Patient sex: M
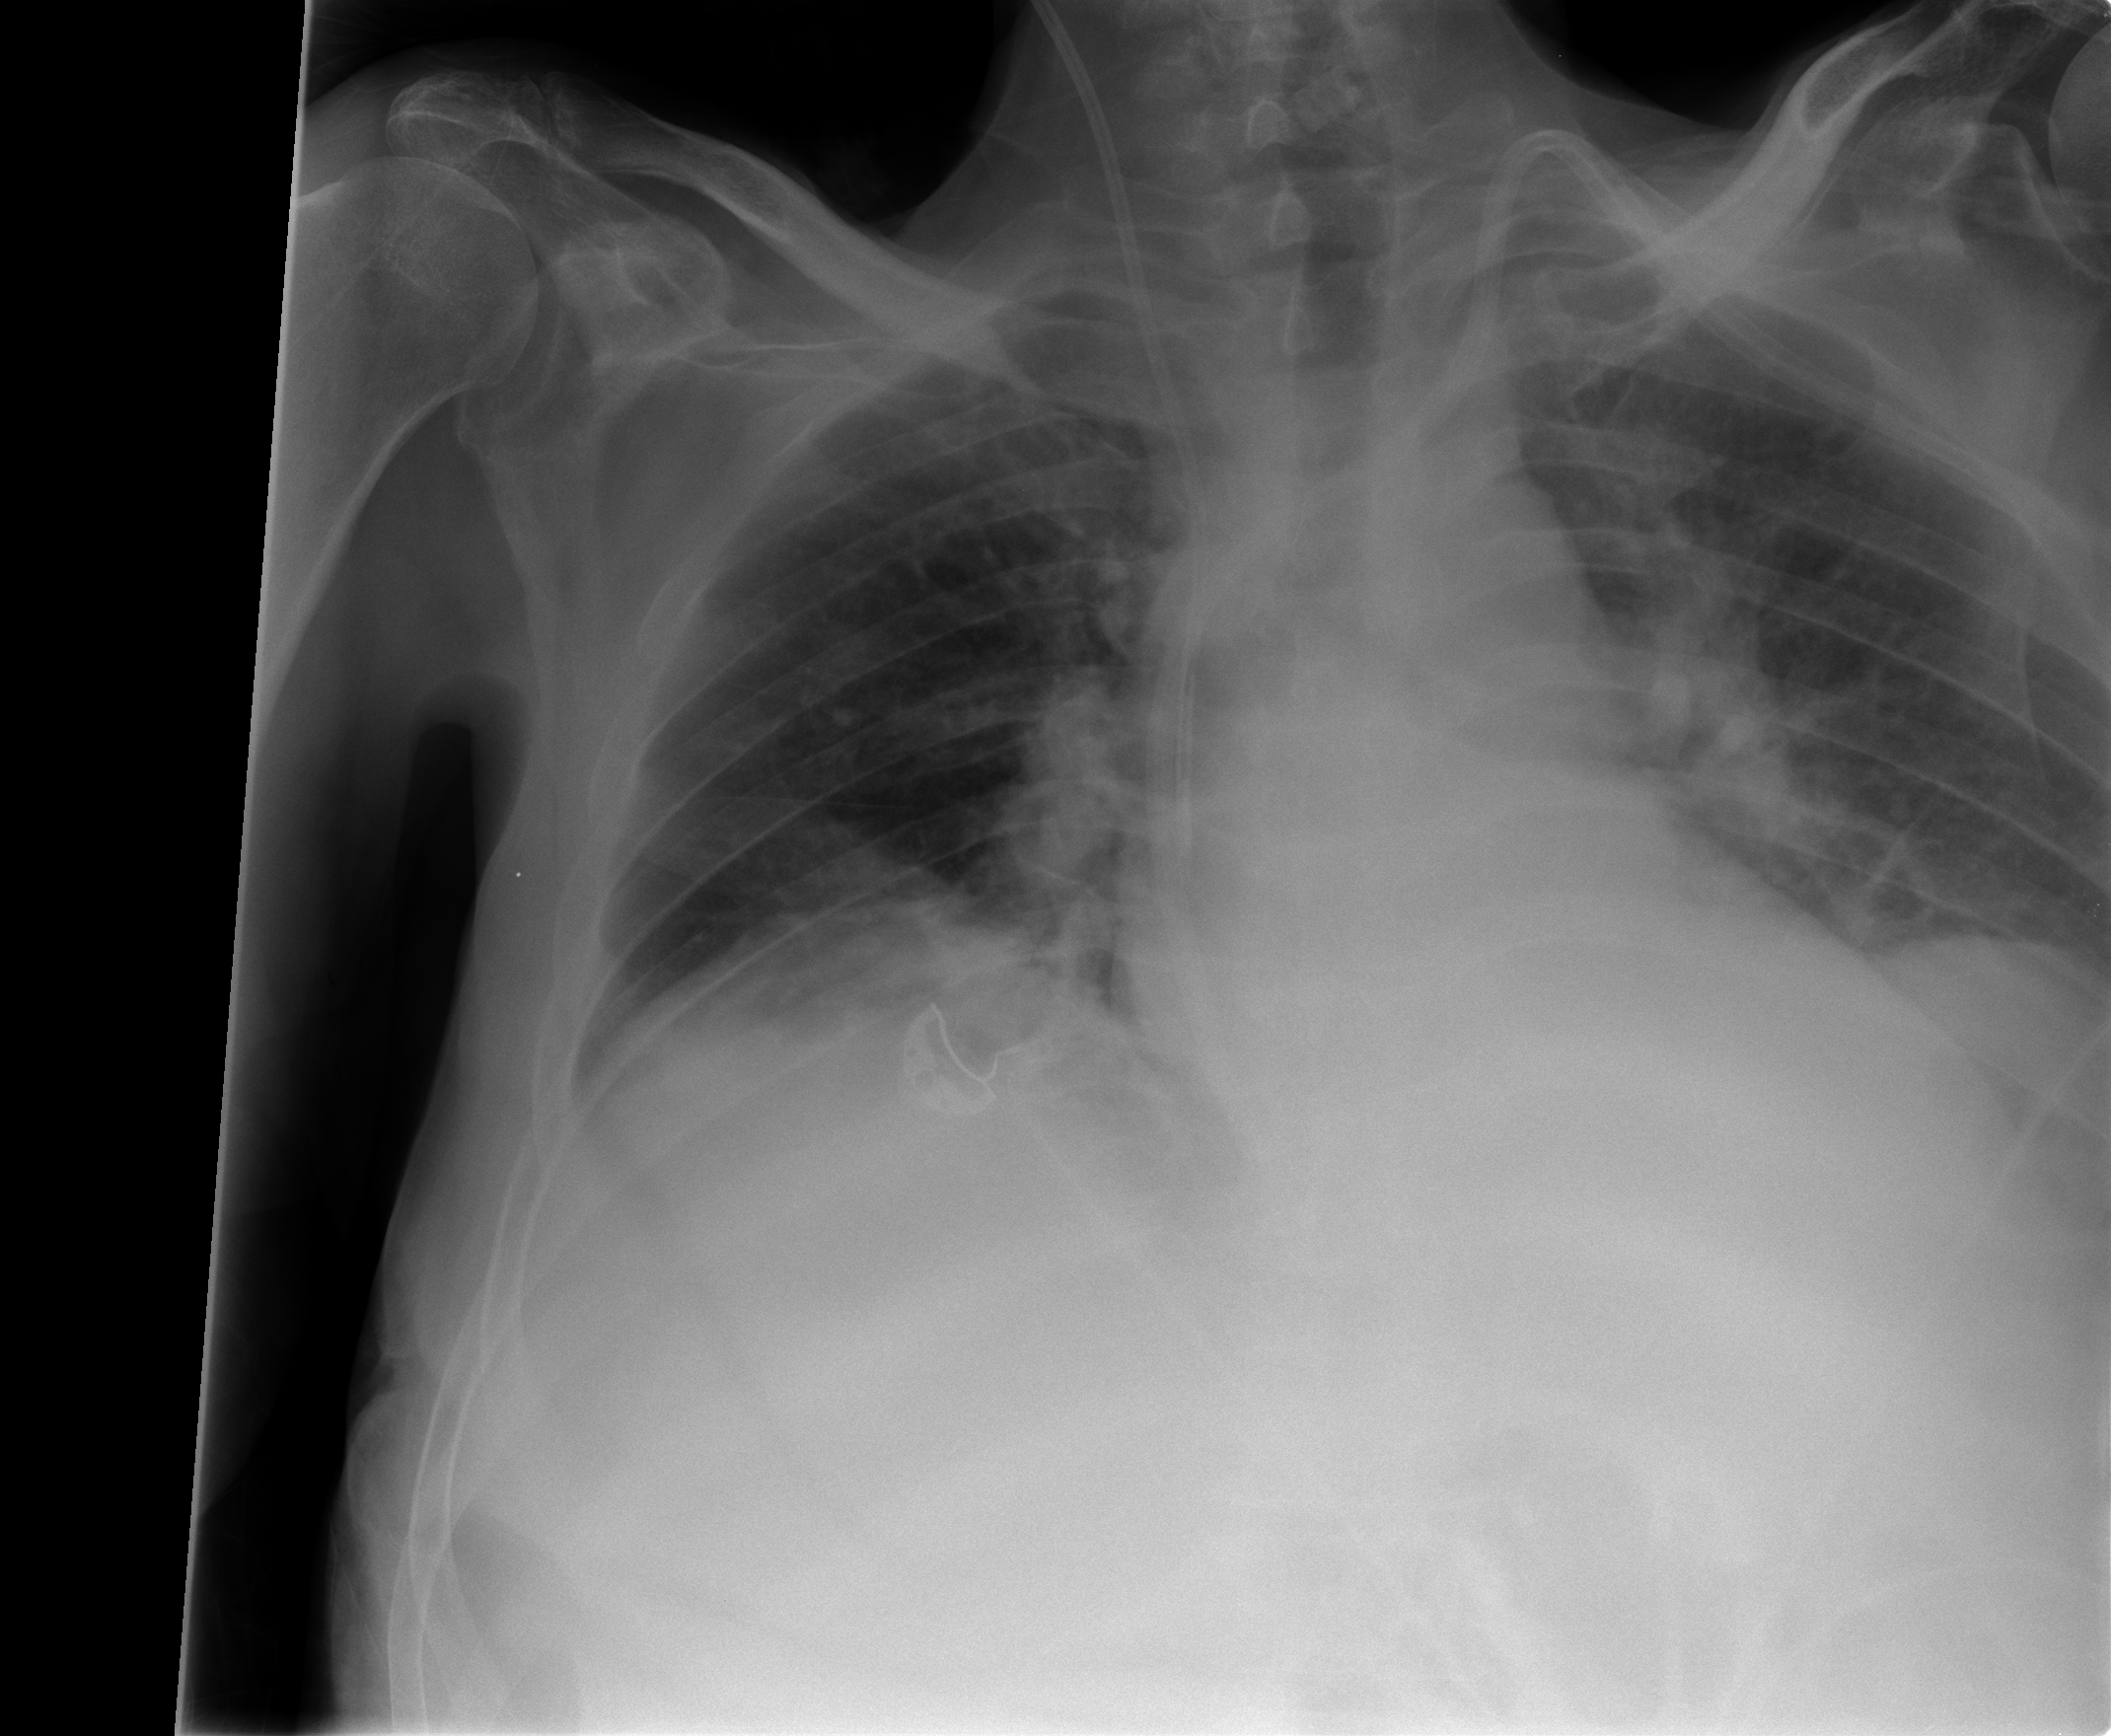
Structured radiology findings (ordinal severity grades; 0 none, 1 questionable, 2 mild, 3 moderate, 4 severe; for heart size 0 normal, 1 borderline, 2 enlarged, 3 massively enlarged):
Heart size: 2
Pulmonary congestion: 1
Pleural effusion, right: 0
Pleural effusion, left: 0
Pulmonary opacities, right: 1
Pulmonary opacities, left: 2
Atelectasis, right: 0
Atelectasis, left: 2